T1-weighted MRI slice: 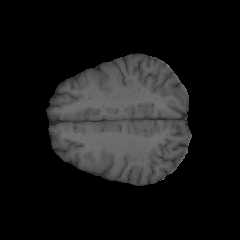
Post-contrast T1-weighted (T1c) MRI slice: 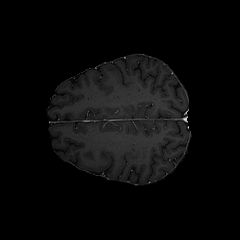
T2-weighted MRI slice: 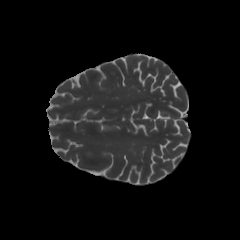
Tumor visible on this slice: no